Field crop: tomato
Growth stage: 1
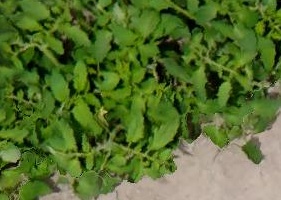
Species: tomato